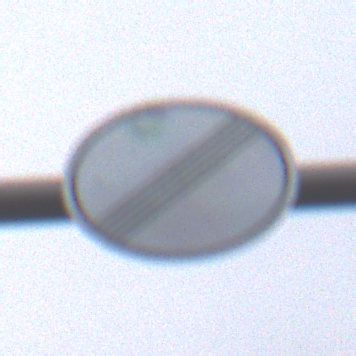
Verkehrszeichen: EndeSaemtlicherBegrenzungen
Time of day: MorningAfternoon
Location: Outdoor (Suburban)
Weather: Overcast
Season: NotSpecified
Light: Natural